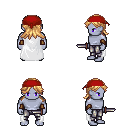
a pixel art fantasy rpg character, male body template, dark elf, purple skin, white cape, metal pants, light blonde loose hair, red bandana, leather bracers, dagger, four views (front, back, left, right), 2x2 character sprite sheet, small pixel art, hard edges, no anti-aliasing